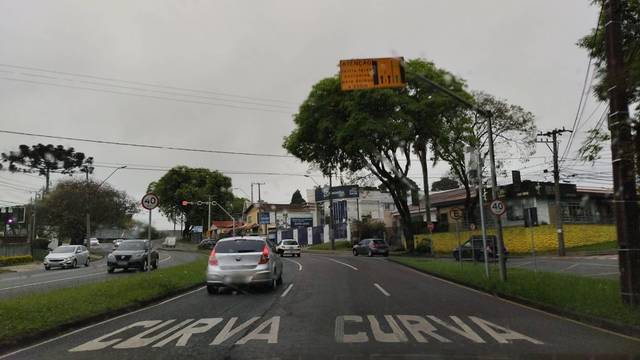
Region: Brazil
Coordinates: -25.427, -49.239